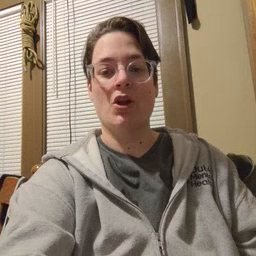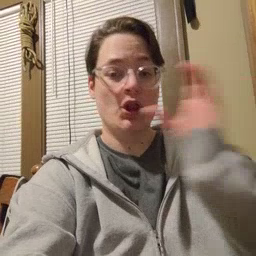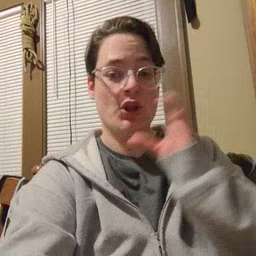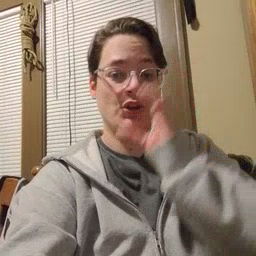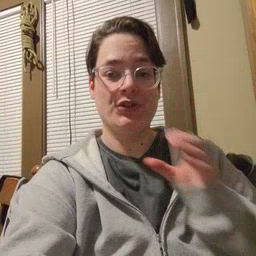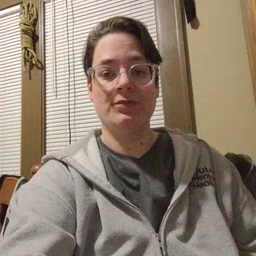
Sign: look